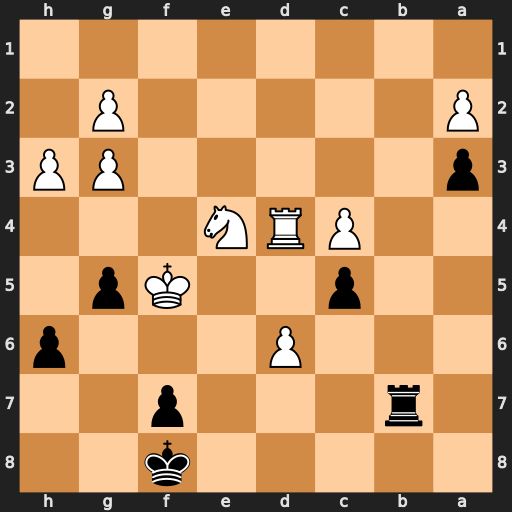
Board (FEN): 5k2/1r3p2/3P3p/2p2Kp1/2PRN3/p5PP/P5P1/8
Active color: b
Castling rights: -
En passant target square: -
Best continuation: cxd4 c5 d3